Field crop: maize
Growth stage: 2
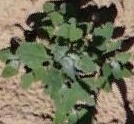
Species: chenopodium